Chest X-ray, PA view. Patient: 39 years old, sex M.
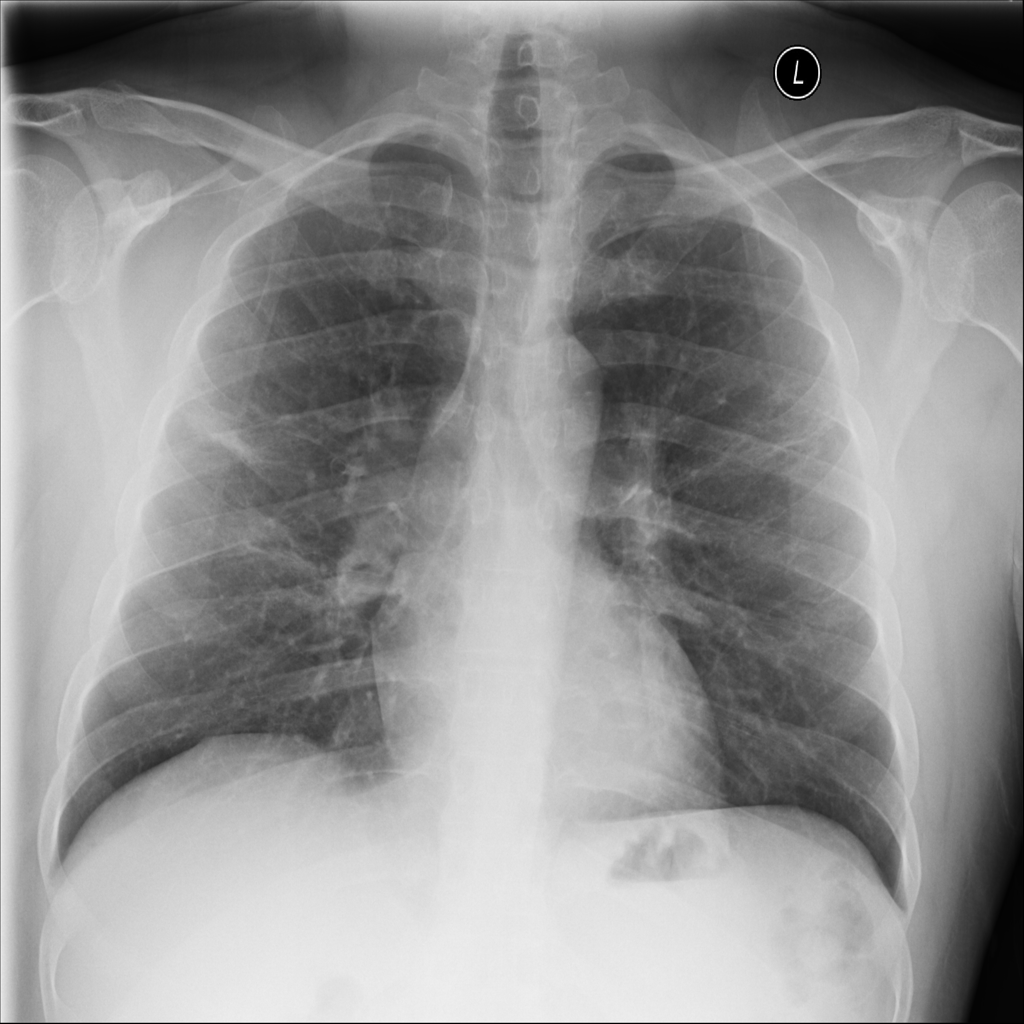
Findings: Atelectasis